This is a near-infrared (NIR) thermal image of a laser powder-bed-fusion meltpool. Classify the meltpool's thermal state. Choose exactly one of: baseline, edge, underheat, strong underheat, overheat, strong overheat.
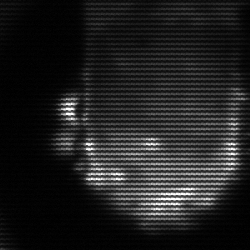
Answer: baseline